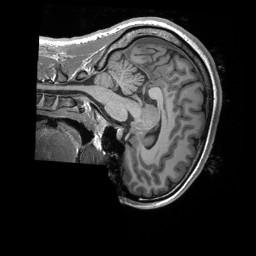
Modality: T1w
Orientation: sagittal
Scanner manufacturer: siemens
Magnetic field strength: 3 T
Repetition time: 2.4 s
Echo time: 0.00224 s